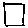
Label: square